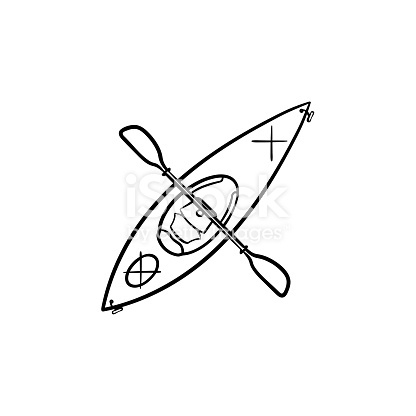
Label: paddle, boat paddle